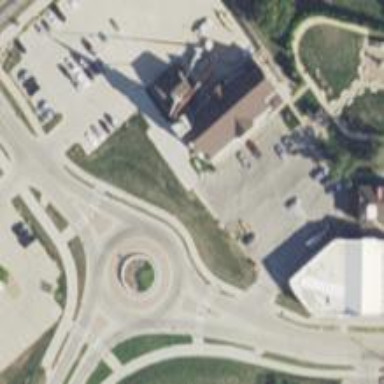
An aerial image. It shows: Residential road with roundabout.